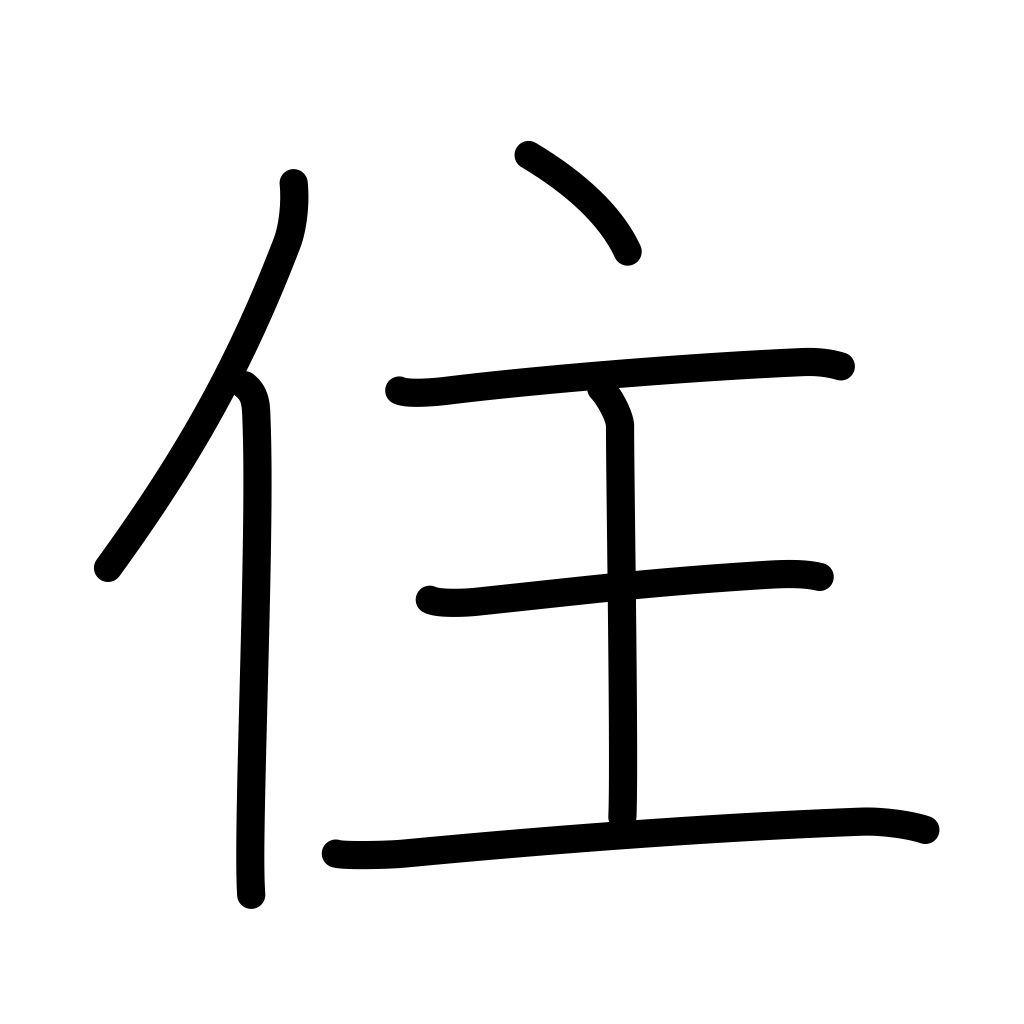
Meaning: dwell, reside, live, inhabit